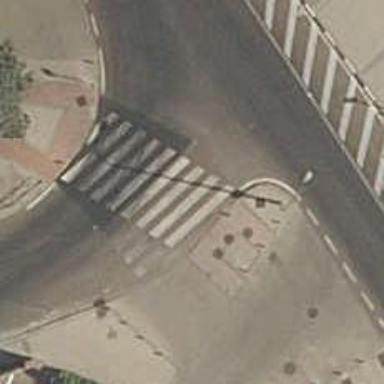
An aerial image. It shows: Uncontrolled road crossing.